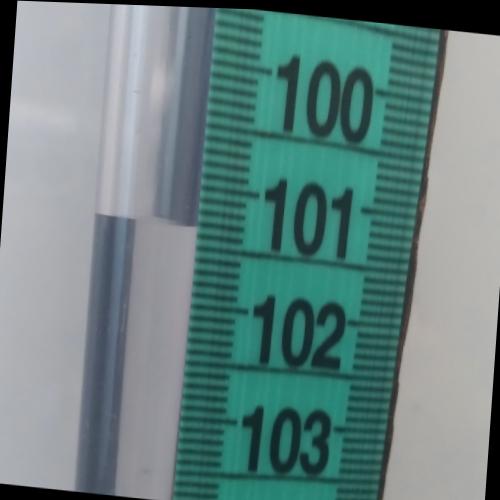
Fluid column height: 101.3 cm